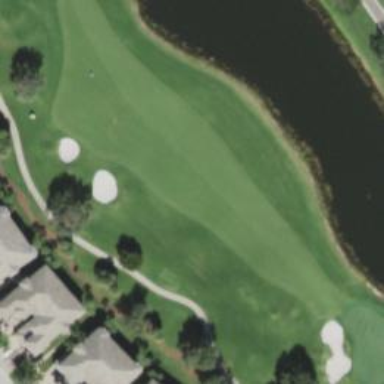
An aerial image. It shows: View of golf hole.